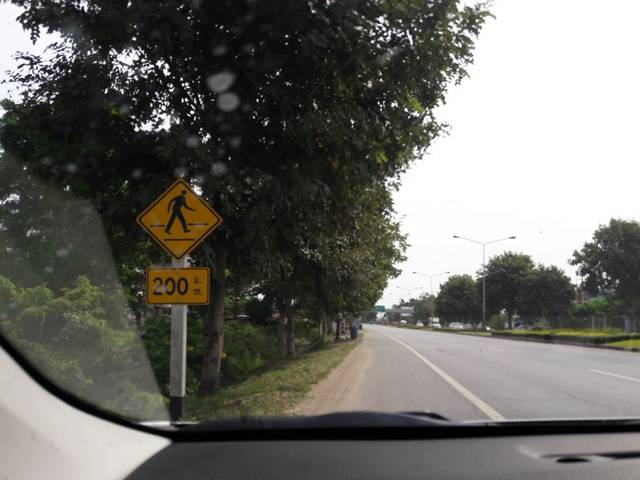
Region: Thailand
Coordinates: 14.579, 100.472